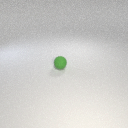
small green rubber sphere